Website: bh-photo
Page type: customer-info-address
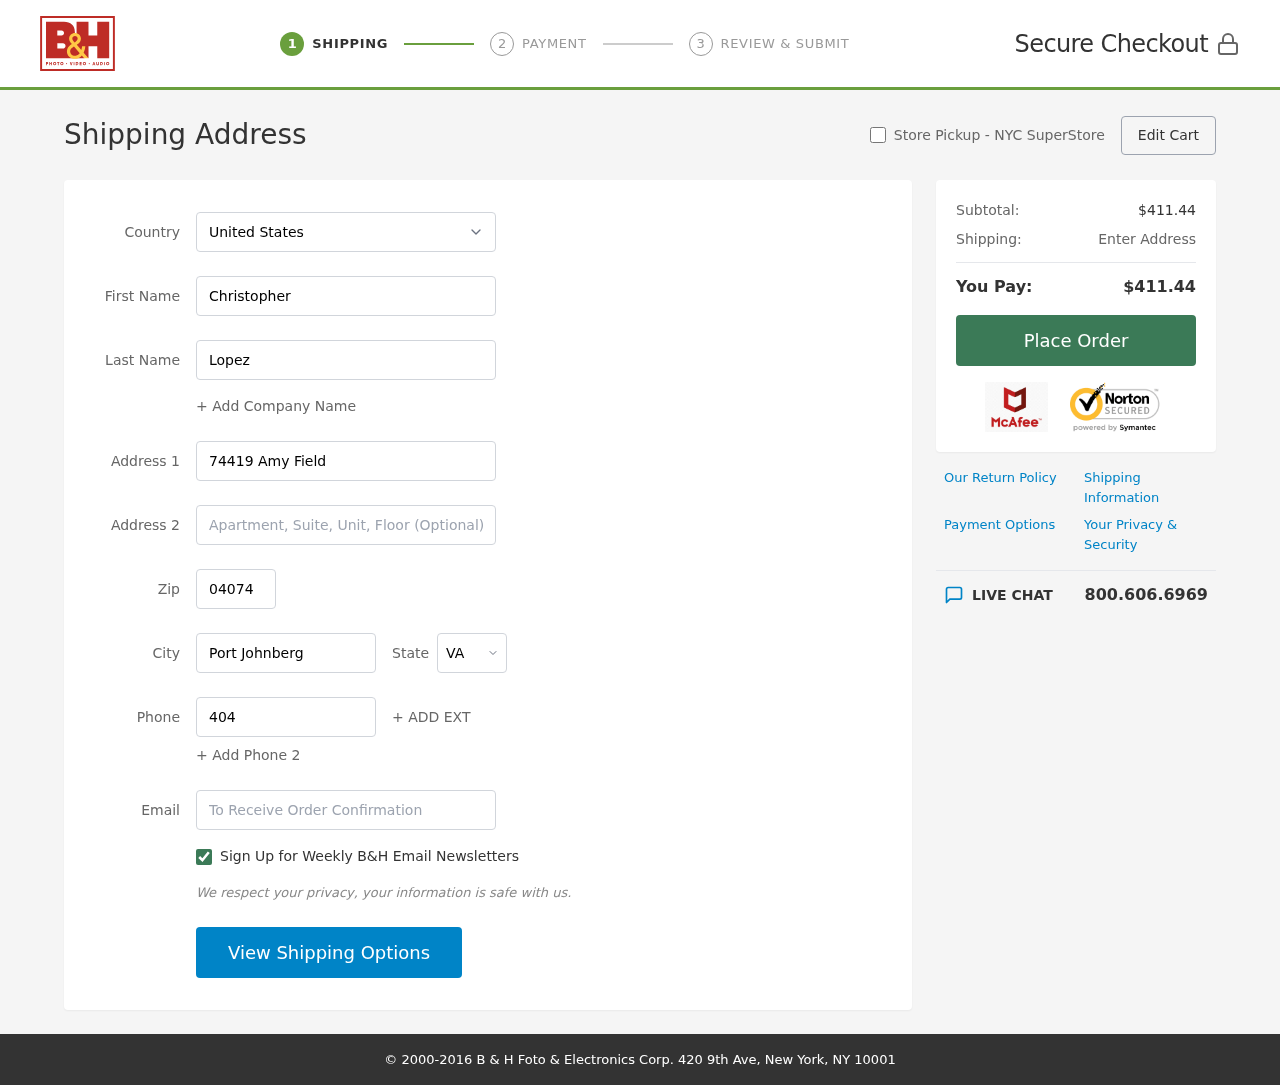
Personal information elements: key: PII_CITY
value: Port Johnberg
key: PII_COUNTRY
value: United States
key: PII_EMAIL
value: clopez@hotmail.com
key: PII_FIRSTNAME
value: Christopher
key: PII_LASTNAME
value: Lopez
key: PII_PHONE
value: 4042573435
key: PII_POSTCODE
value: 04074
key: PII_STATE_ABBR
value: VA
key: PII_STREET
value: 74419 Amy Field
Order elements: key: ORDER_SUBTOTAL
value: $411.44
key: ORDER_TOTAL
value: $411.44